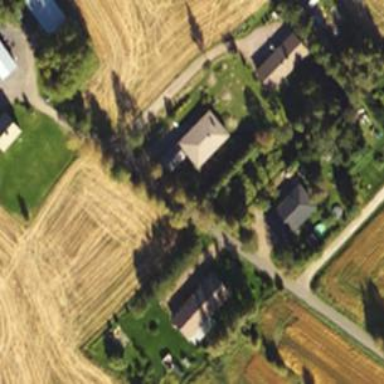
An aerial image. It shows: Rural residential area.